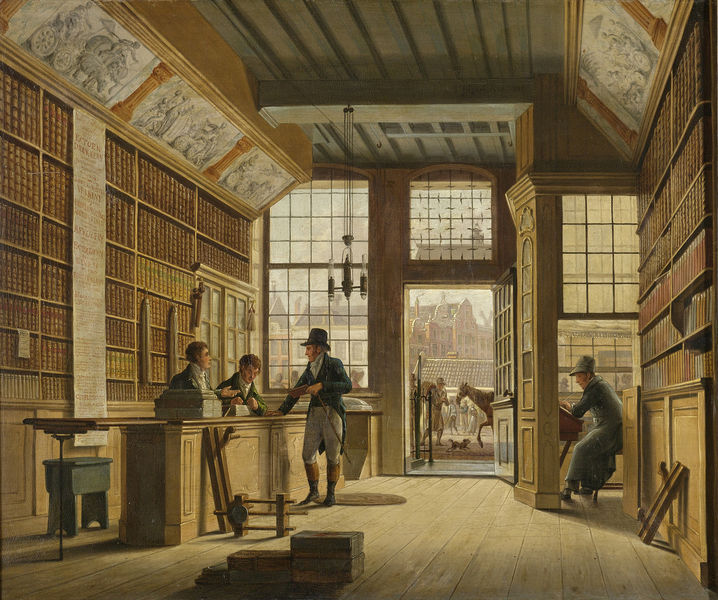
Titel: De winkel van boekhandelaar Pieter Meijer Warnars op de Vijgendam in Amsterdam
Künstler: Johannes Jelgerhuis
Standort: Amsterdam
Institution: Rijksmuseum
Schlagwörter: peinture, cheval, porte, livres, bibliothèque, rayonnages, bibliothécaire